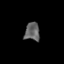
Tissue: prostate
Cell type: T cells
Senescence score: 0.3154
Nuclear area (px): 268
Mean DAPI intensity: 98.892